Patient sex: F
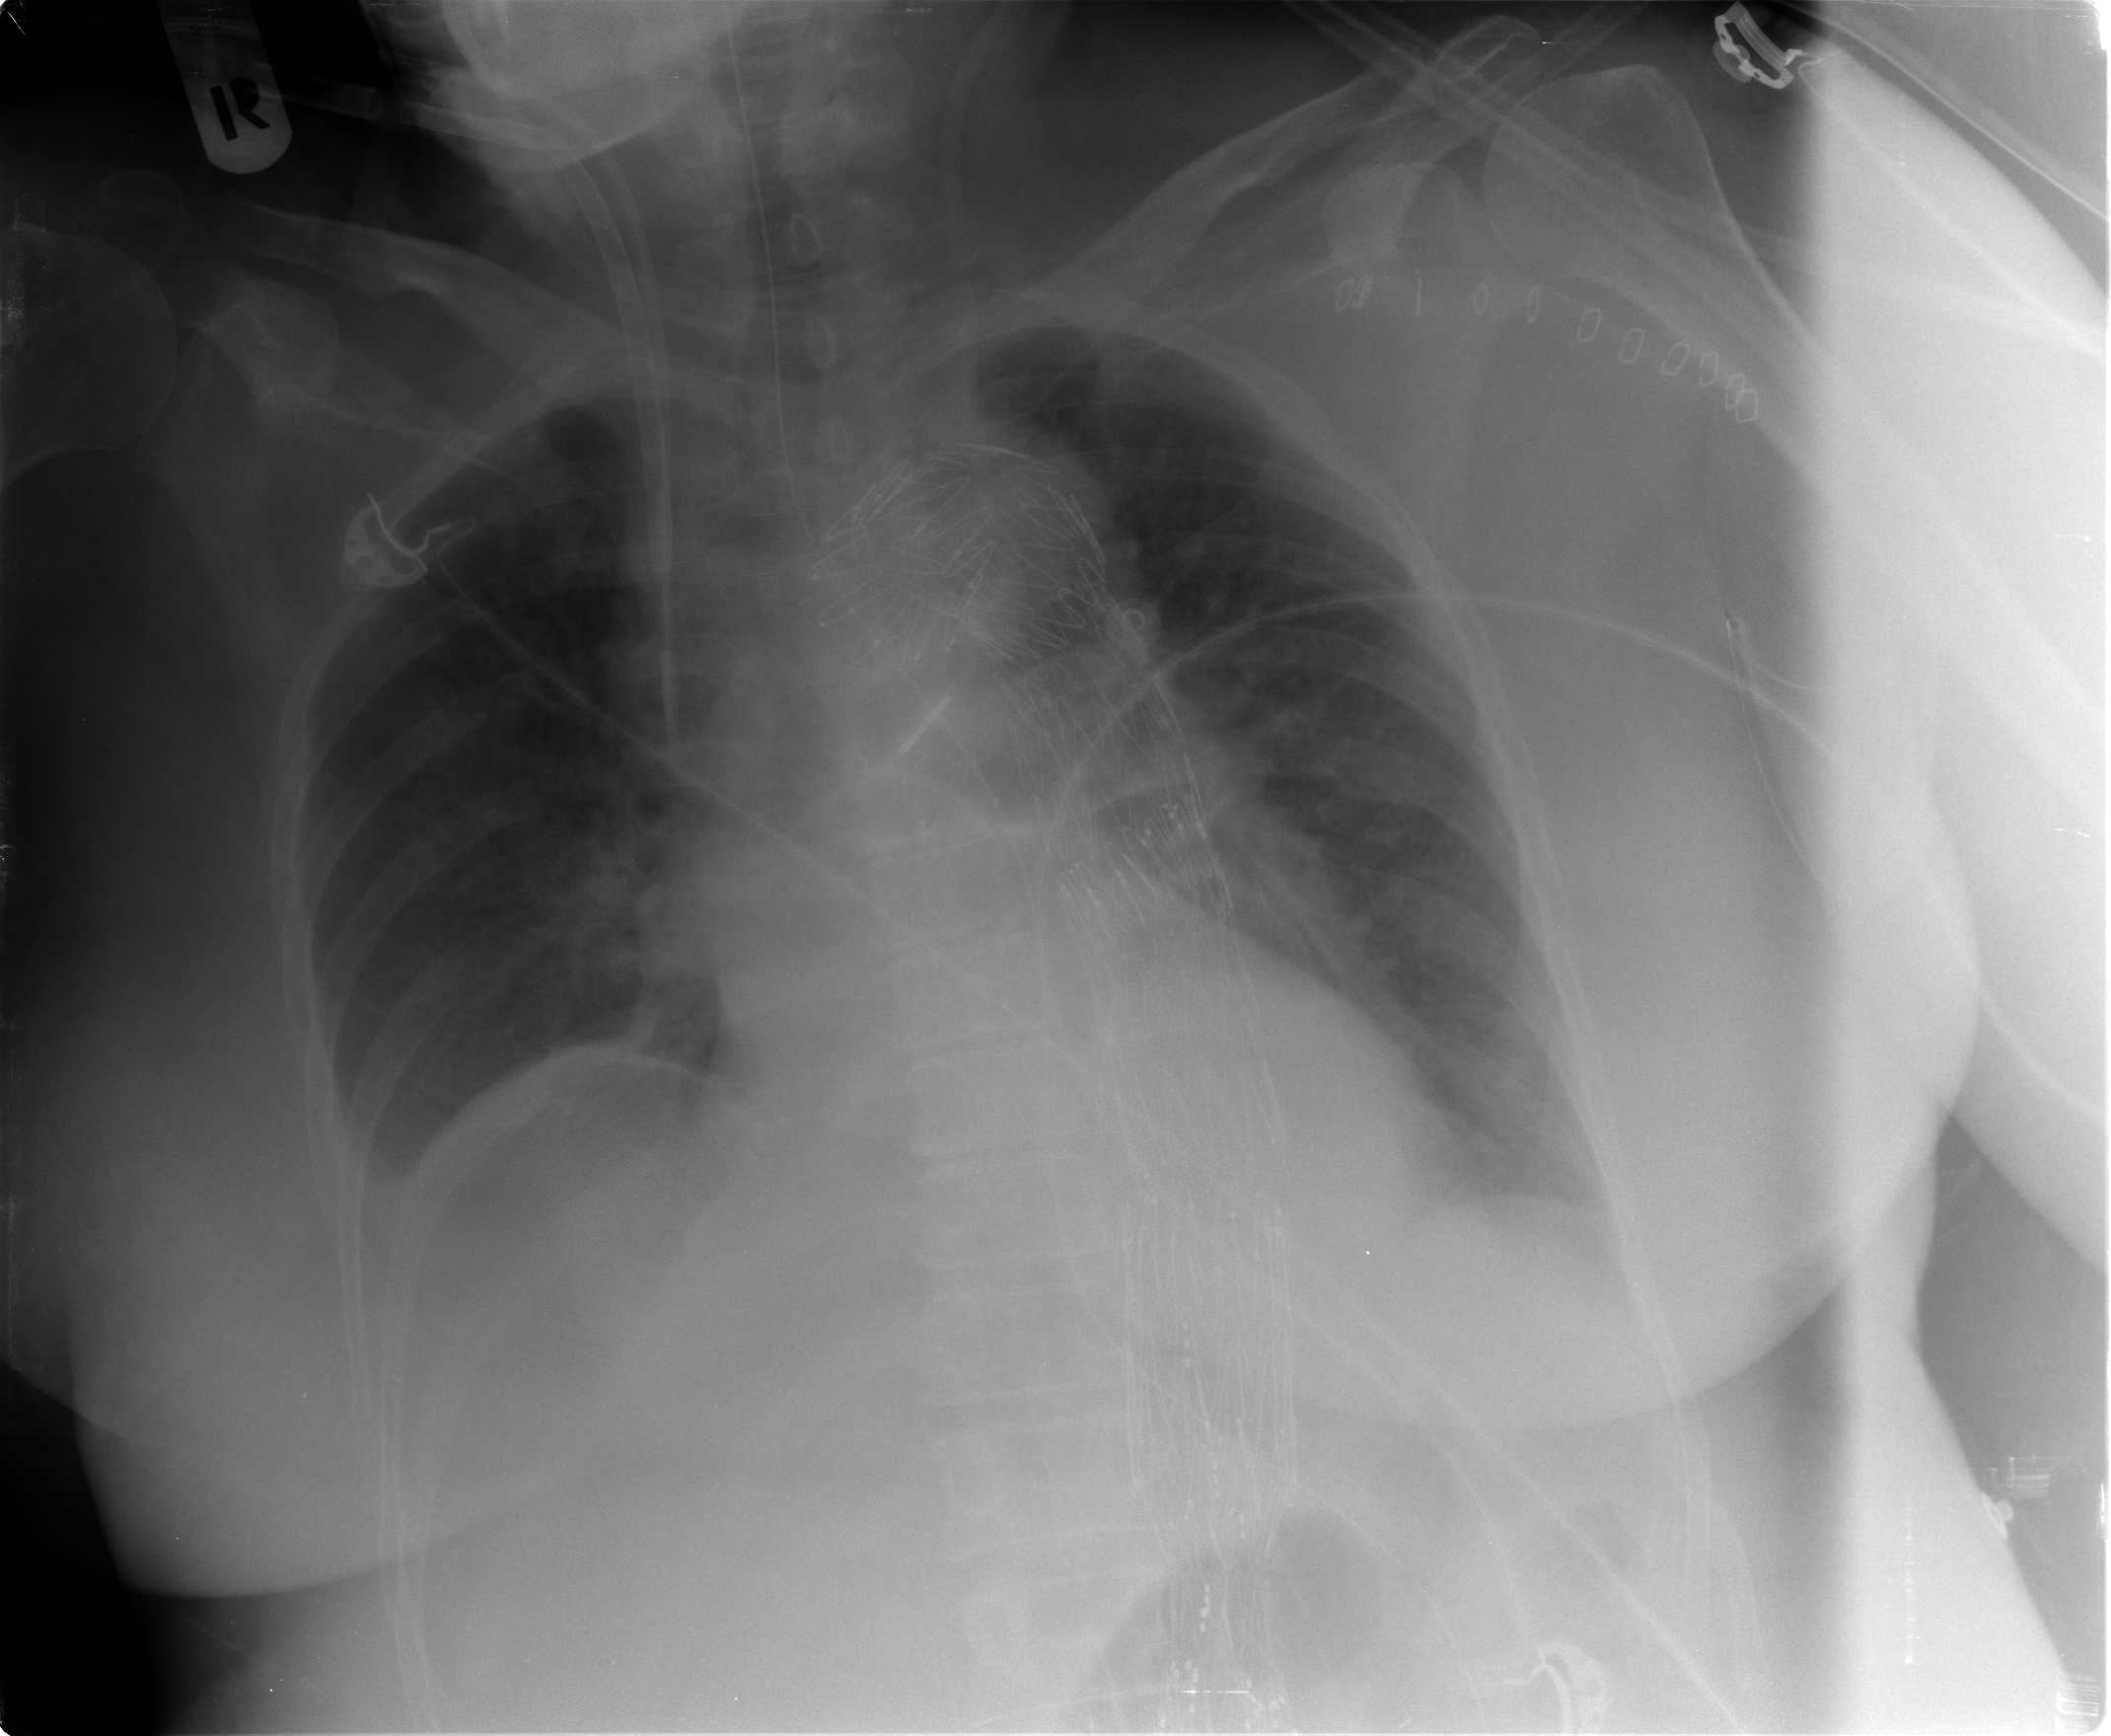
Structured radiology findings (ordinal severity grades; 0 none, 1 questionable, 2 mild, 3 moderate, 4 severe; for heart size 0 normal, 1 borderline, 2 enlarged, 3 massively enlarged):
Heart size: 0
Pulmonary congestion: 2
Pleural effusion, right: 2
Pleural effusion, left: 2
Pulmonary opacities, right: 0
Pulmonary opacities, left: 0
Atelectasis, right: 2
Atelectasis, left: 2